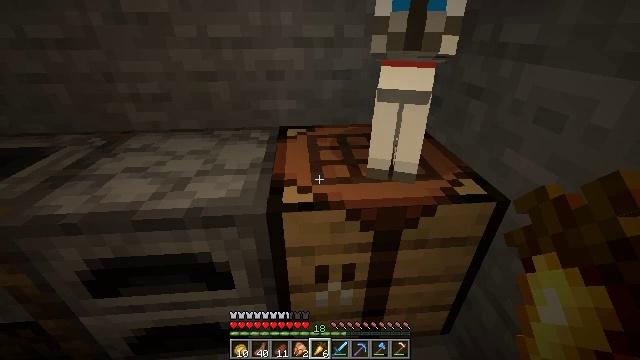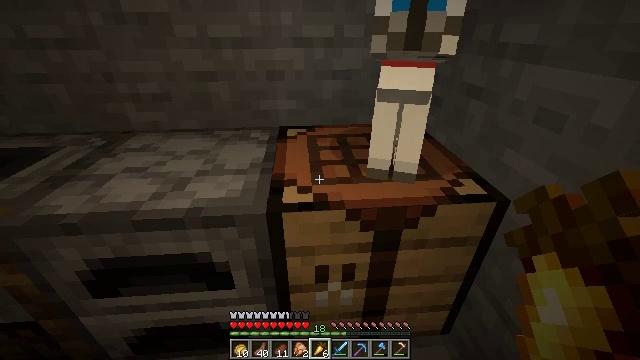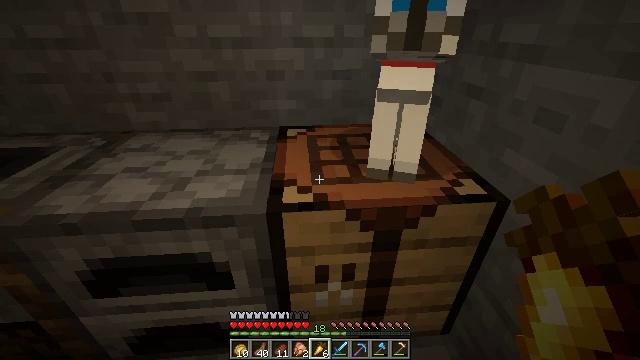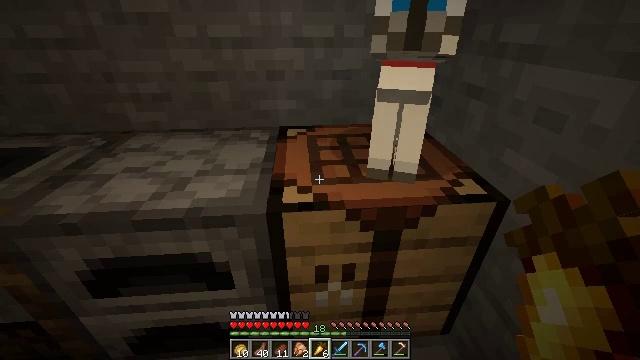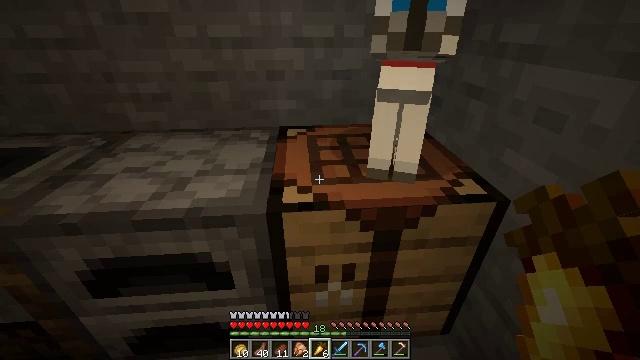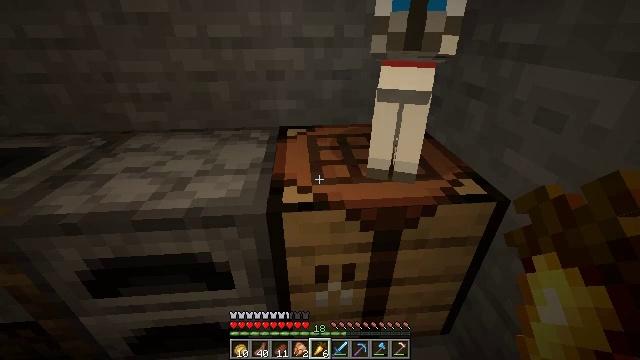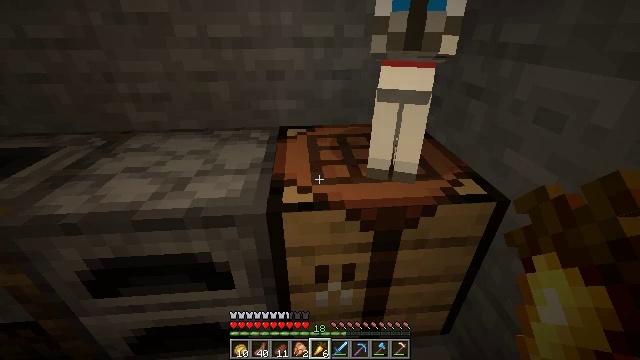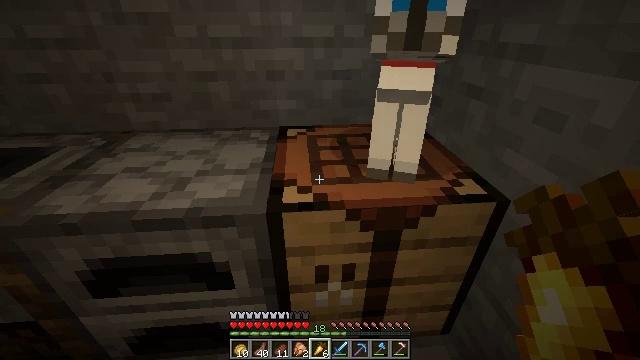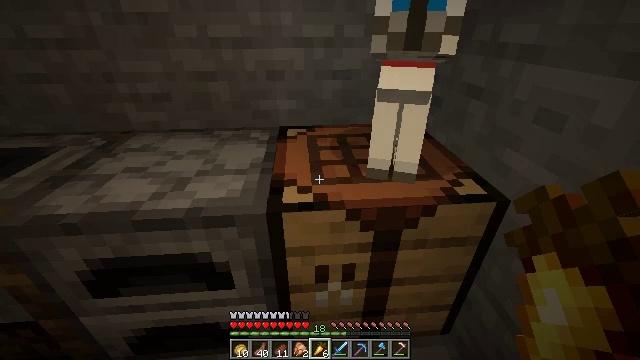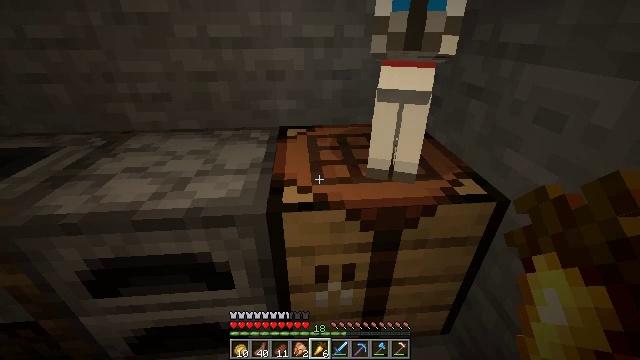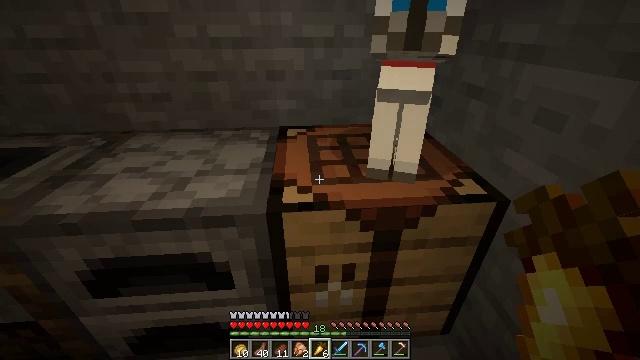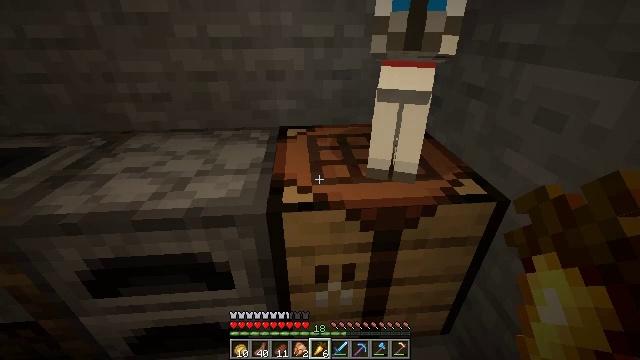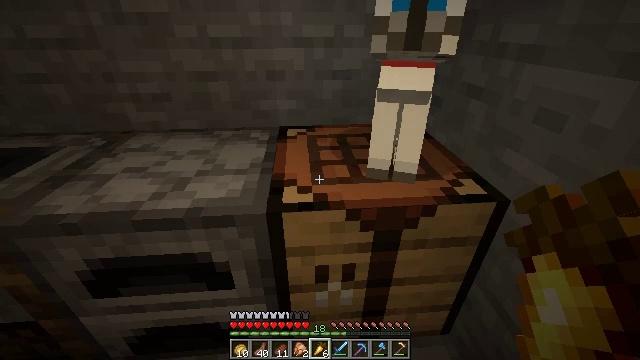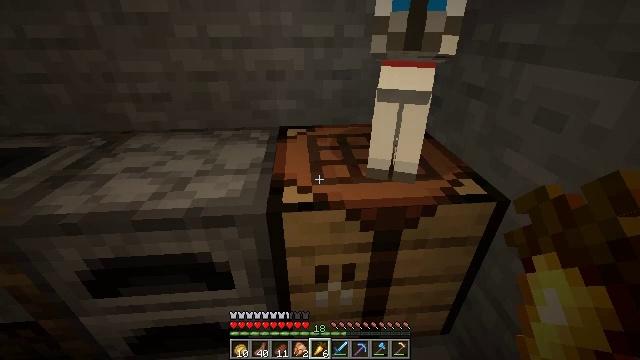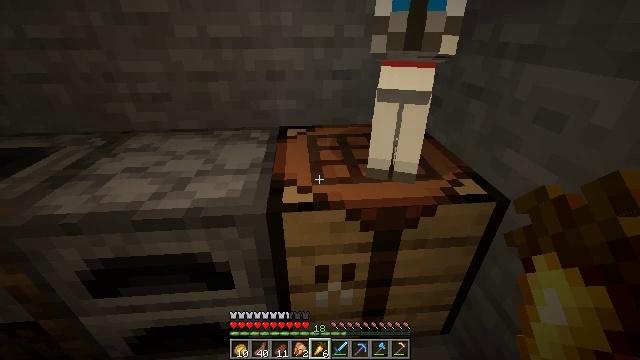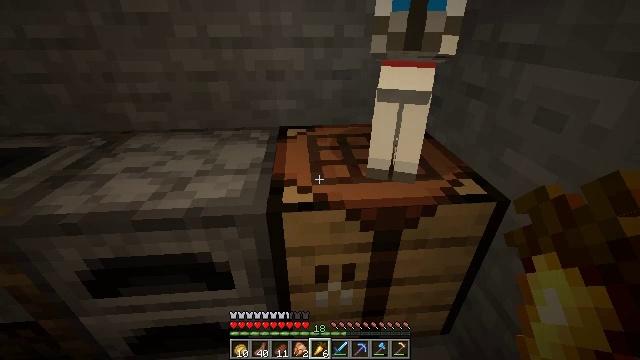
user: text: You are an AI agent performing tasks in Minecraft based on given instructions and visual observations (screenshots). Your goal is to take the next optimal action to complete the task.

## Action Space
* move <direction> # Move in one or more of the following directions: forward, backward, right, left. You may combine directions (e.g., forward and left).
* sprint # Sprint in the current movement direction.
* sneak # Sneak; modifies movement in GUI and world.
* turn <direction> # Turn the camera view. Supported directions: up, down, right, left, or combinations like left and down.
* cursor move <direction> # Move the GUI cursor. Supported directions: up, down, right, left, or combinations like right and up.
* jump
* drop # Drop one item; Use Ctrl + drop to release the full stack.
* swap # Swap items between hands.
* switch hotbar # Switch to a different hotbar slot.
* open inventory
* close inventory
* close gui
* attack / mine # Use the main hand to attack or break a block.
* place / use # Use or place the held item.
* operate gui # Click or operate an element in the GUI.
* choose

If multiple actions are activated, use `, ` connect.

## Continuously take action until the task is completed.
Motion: motion action
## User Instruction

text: Use the crafting grid to make a tripwire hook.
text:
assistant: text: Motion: no_op
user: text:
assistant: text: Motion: no_op
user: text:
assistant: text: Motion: no_op
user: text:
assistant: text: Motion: no_op
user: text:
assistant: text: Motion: no_op
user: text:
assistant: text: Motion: no_op
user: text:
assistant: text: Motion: no_op
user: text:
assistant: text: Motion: no_op
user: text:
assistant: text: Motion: no_op
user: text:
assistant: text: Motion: no_op
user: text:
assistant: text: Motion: no_op
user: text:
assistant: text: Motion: no_op
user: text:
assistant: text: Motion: no_op
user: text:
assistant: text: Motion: no_op
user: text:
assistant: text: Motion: no_op
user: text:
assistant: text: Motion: no_op
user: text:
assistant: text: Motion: no_op
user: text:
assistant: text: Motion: no_op
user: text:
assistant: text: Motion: no_op
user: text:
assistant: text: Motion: no_op
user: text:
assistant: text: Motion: no_op
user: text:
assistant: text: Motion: no_op
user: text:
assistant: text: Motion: no_op
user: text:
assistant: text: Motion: no_op
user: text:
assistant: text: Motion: no_op
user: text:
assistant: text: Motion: no_op
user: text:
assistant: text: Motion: no_op
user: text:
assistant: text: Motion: no_op
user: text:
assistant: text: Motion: no_op
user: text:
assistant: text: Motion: no_op